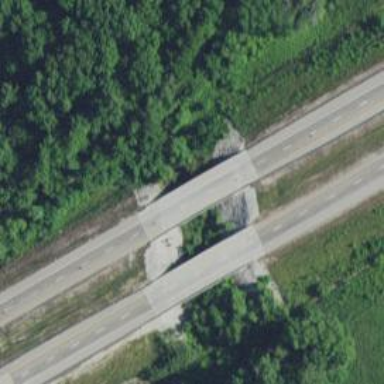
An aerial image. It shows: Motorway bridge.